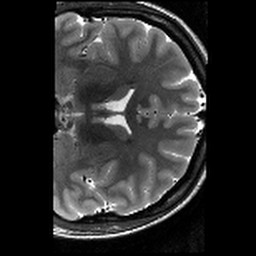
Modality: T2w
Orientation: coronal
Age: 22
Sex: female
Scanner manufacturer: siemens
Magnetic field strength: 3 T
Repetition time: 8.02 s
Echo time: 0.08 s